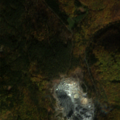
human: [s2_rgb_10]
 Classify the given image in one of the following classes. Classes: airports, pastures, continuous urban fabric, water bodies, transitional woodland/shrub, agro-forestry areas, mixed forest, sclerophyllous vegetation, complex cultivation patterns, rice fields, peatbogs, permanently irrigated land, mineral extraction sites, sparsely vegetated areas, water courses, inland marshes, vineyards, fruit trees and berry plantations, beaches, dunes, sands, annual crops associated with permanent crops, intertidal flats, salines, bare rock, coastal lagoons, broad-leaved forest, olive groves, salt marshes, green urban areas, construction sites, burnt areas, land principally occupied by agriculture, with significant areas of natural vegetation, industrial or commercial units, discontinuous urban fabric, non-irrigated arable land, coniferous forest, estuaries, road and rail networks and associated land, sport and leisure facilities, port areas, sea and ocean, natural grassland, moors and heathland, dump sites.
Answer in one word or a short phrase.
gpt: broad-leaved forest, coniferous forest, mixed forest